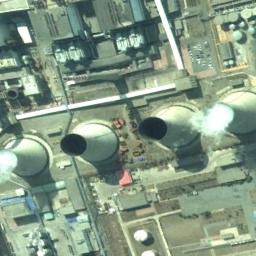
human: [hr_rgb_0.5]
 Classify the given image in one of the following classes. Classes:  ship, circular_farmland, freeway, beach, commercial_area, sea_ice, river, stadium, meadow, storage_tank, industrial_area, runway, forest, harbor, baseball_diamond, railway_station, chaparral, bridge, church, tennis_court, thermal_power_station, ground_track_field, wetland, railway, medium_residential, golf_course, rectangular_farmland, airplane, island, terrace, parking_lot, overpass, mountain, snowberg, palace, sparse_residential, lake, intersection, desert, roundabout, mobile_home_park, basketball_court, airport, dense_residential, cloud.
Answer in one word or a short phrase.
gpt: thermal_power_station